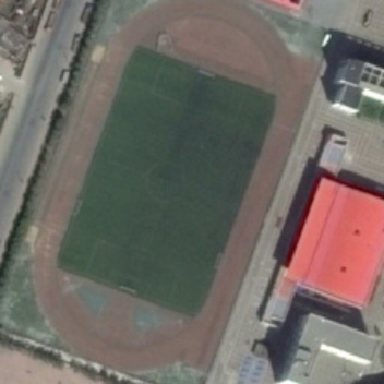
Red square building and grey one next to .